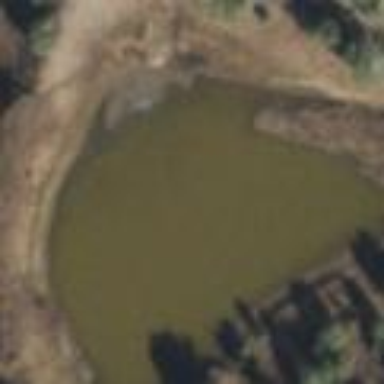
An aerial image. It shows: Watering place with natural stream pool.